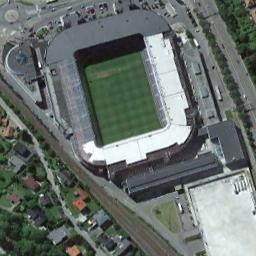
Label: stadium